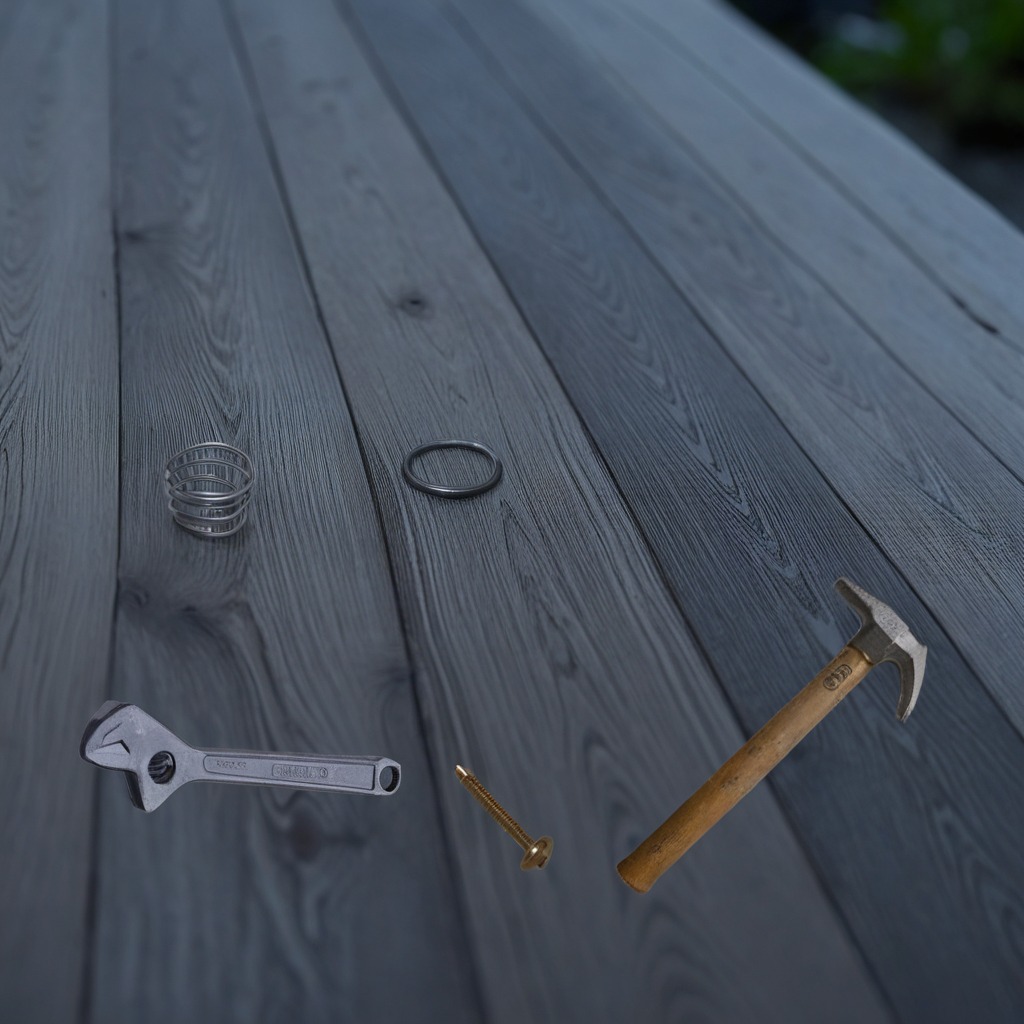
A rubber Oring, a metal machine screw, a hammer, a coiled metal spring, and a wrench are lying on the old table.